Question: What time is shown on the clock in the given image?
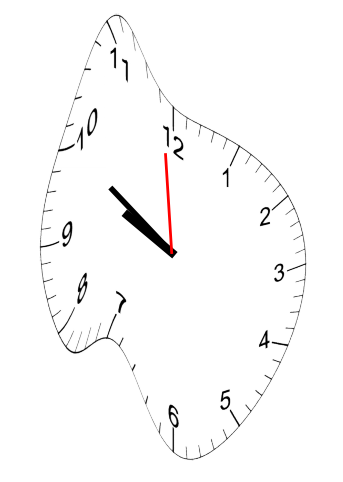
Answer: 09:49:59